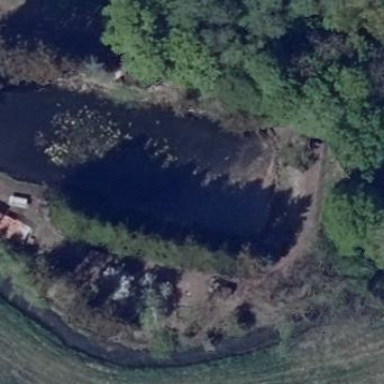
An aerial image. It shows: Serene pond surrounded by nature.